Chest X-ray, AP view. Patient: 64 years old, sex F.
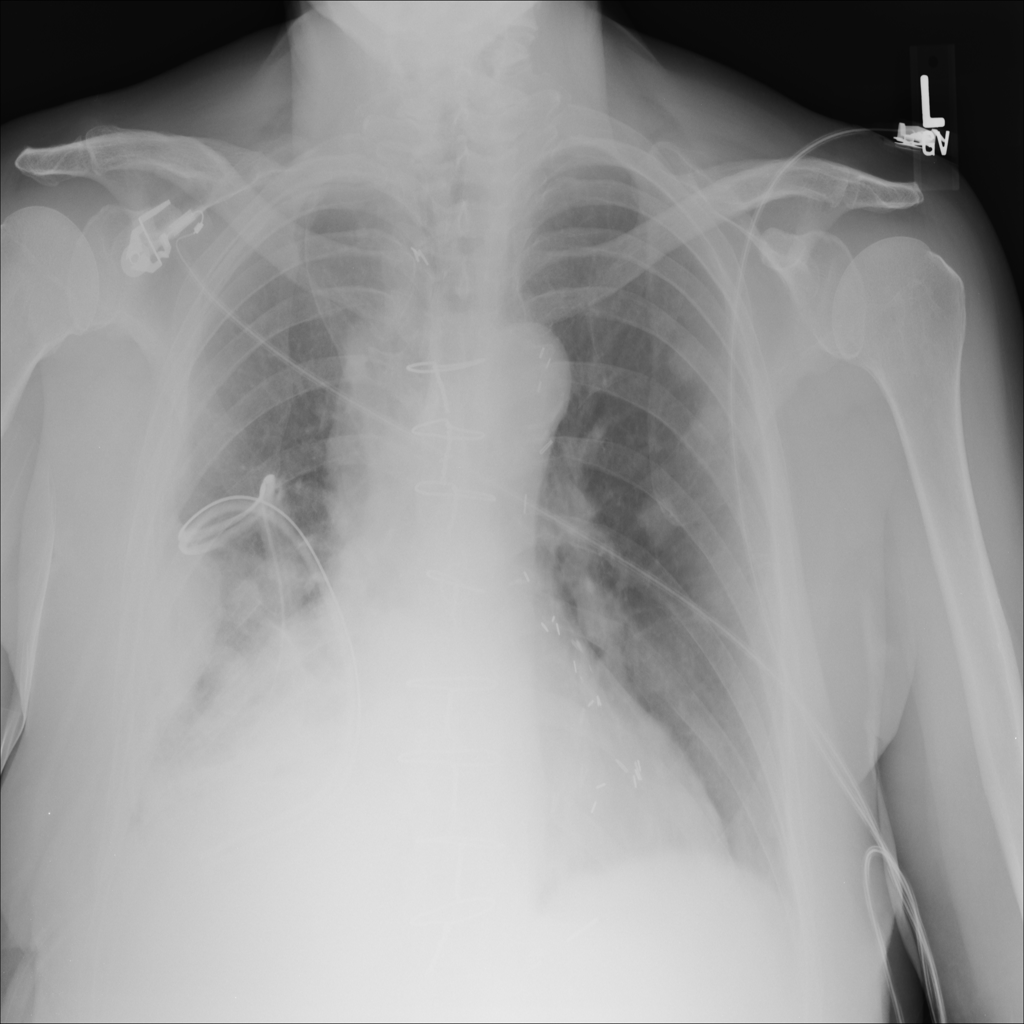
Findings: Mass